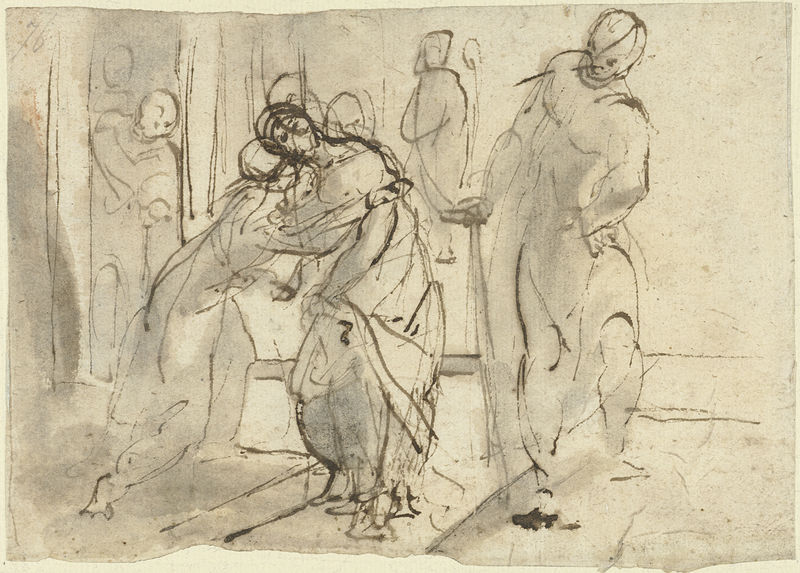
Titel: Ontmoeting van Maria en Elisabeth
Künstler: Federico Barocci
Standort: Amsterdam
Institution: Rijksmuseum
Schlagwörter: feder, kopf, aquarell, frauen, gelb, menschen, grau, schwarz, skizze, szene, zeichnung, schädel, pose, kind, paar, personen, beine, füße, umarmung, figuren, treppe, stufe, striche, umarmen, tusche, entwurf, fleck, fragment, tempel, elisabeth, maria, 76